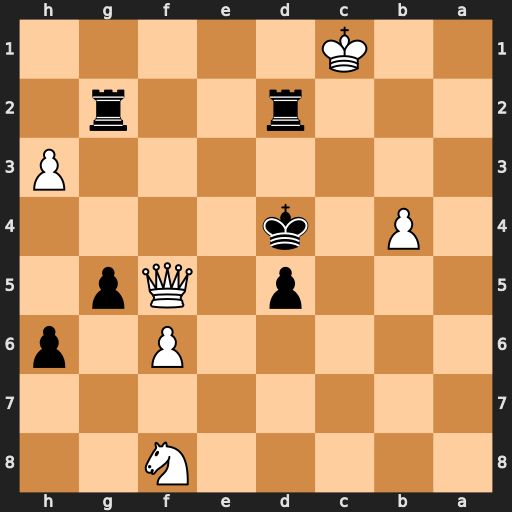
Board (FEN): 5N2/8/5P1p/3p1Qp1/1P1k4/7P/3r2r1/2K5
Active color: b
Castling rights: -
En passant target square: -
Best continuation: Rdf2 Ne6+ Kc4 Qg4+ Rxg4